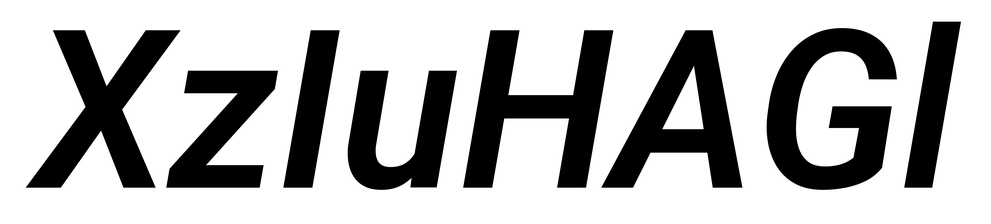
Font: Roboto-Italic_SemiBold_Italic